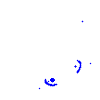
Particle: pion